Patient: sex M, age 57
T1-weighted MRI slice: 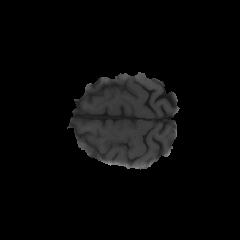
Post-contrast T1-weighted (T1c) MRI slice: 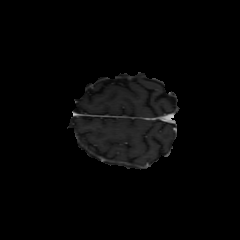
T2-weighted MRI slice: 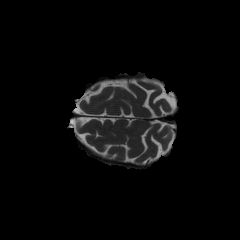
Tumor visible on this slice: no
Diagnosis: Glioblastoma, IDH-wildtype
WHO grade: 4